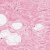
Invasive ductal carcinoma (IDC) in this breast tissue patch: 0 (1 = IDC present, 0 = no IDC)